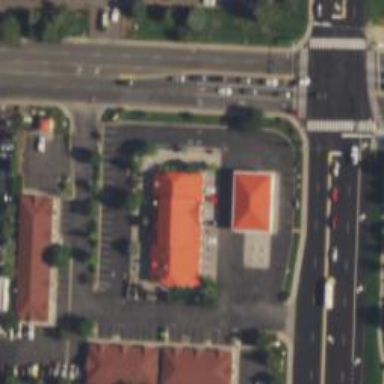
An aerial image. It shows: Convenience shop.